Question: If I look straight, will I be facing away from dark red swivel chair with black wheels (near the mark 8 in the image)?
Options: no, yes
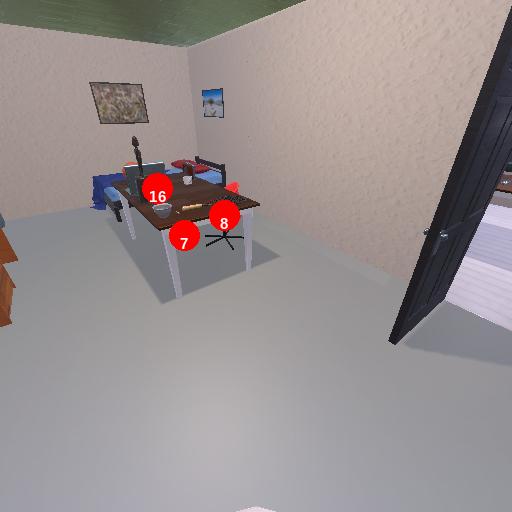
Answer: no